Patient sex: M
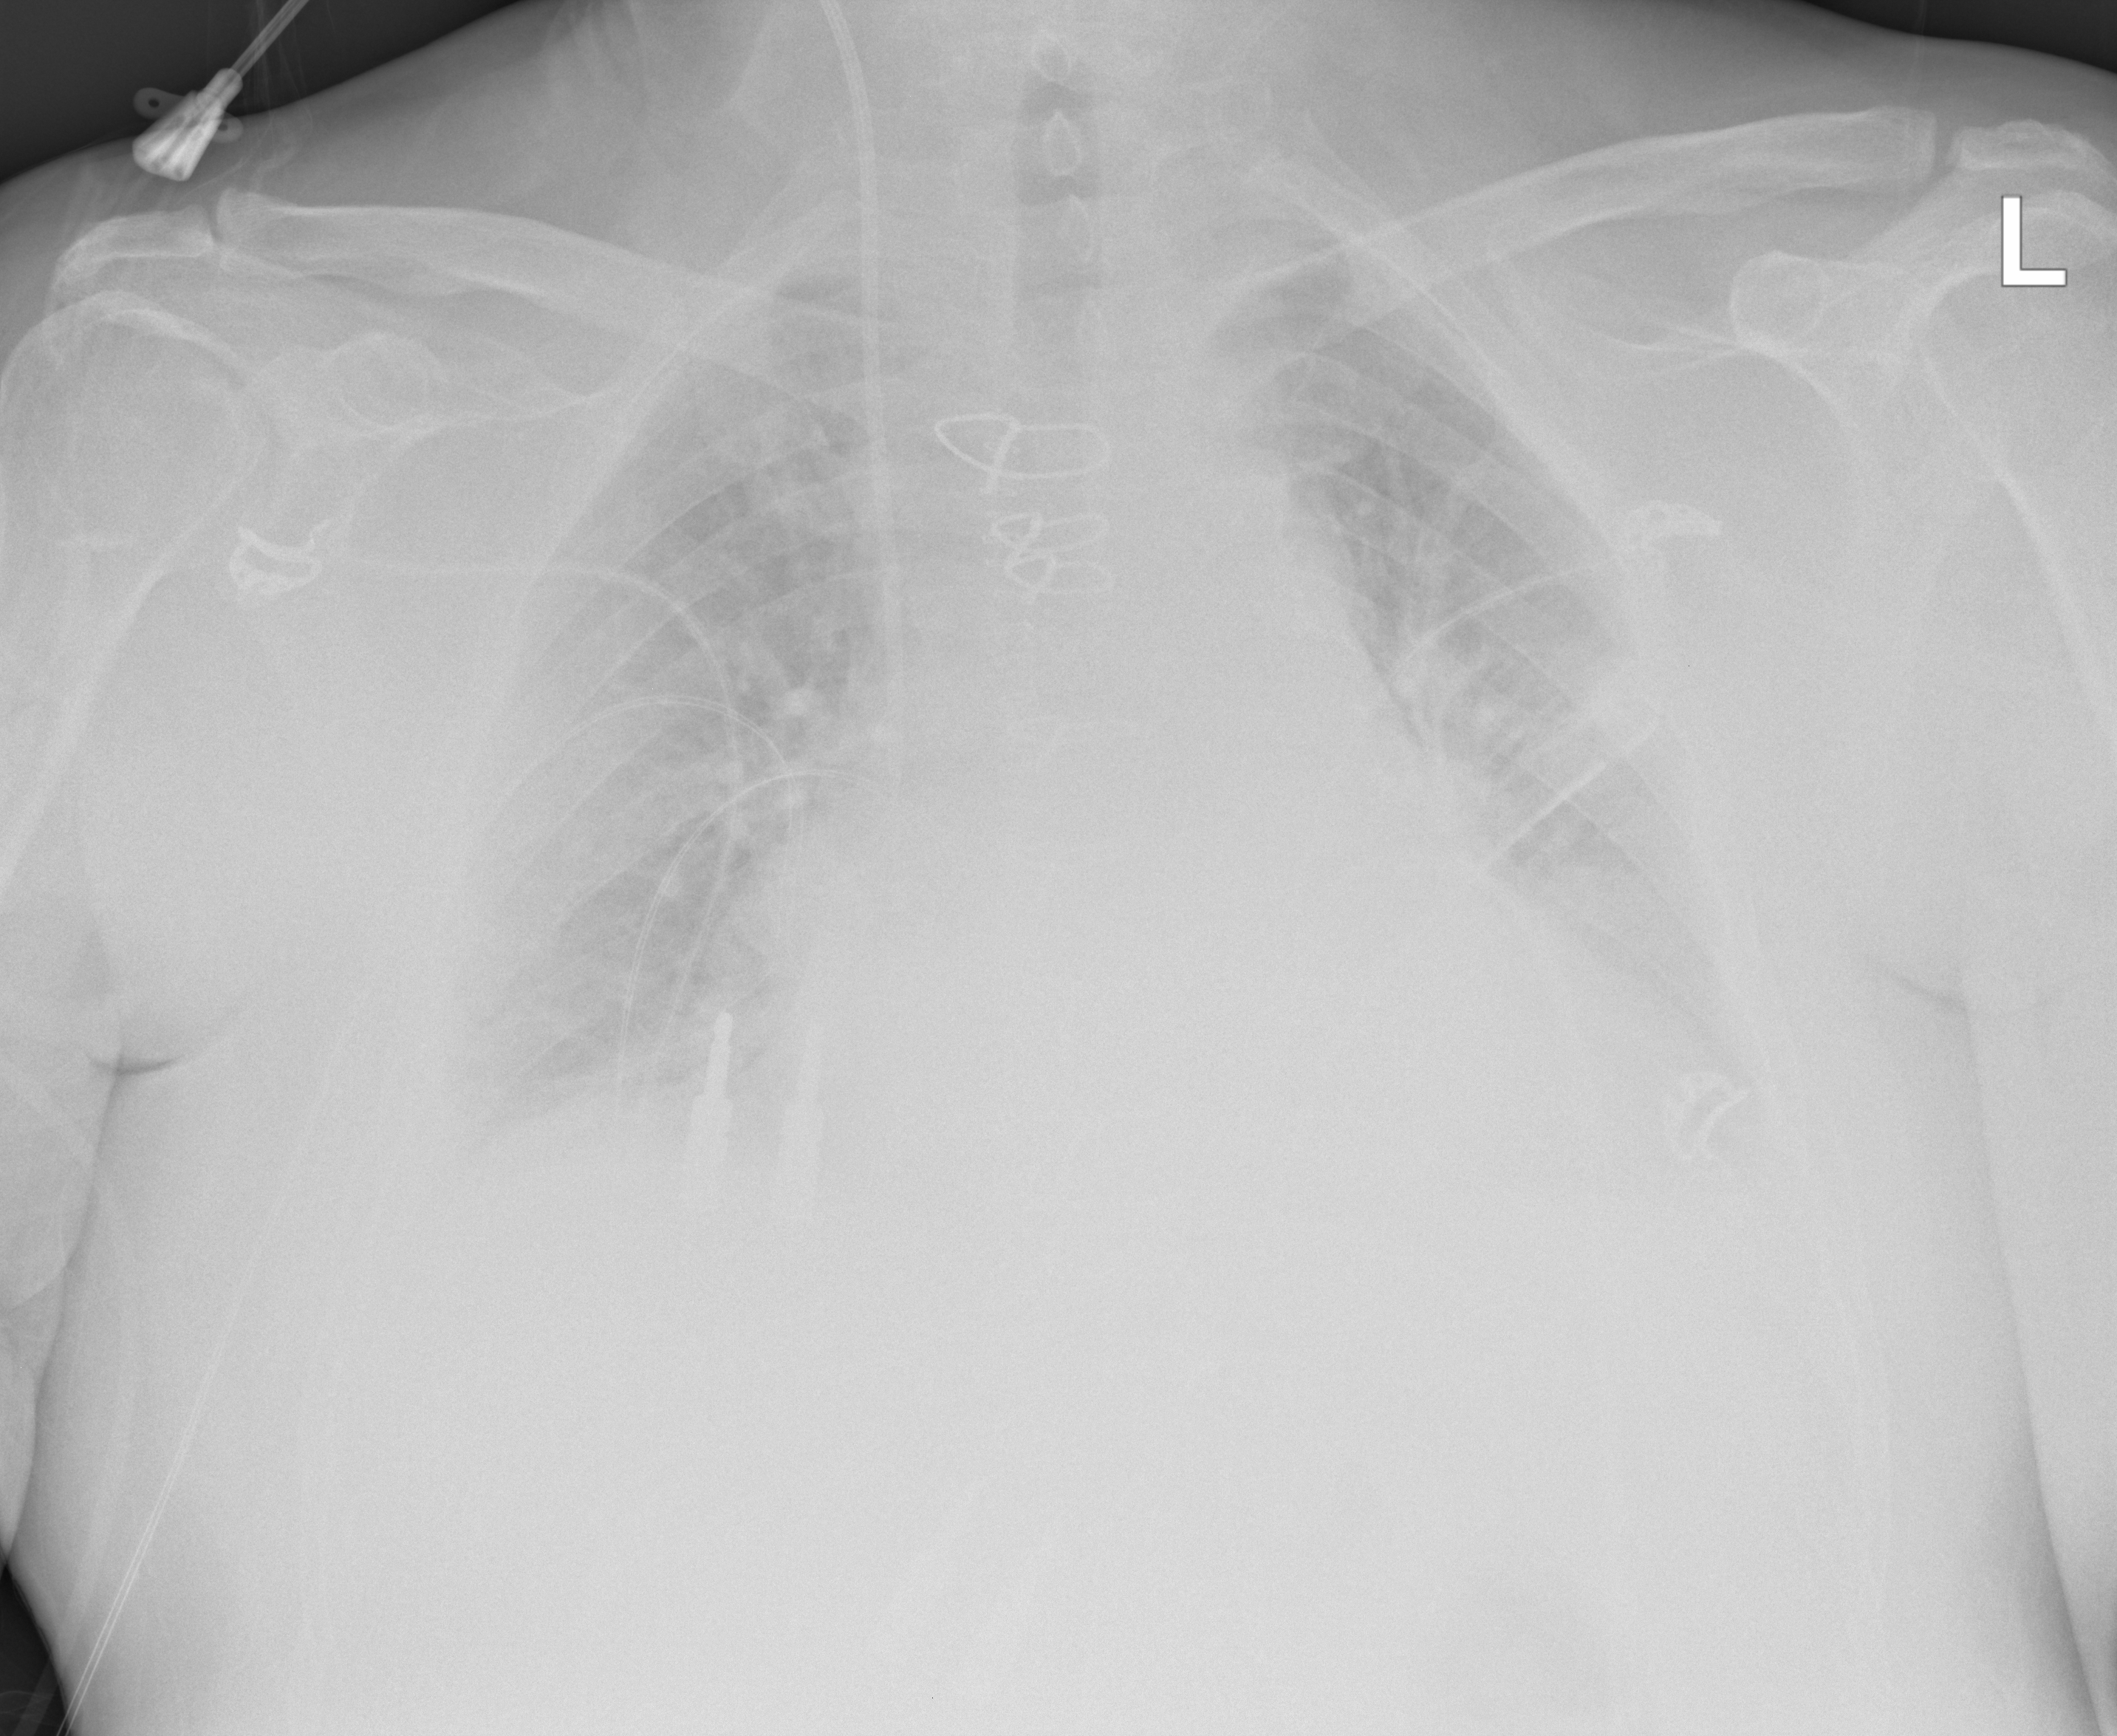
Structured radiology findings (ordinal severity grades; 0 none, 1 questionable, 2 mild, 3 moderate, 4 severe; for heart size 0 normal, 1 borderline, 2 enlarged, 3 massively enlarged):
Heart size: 2
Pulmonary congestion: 4
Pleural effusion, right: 2
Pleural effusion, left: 2
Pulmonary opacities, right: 2
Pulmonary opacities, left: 2
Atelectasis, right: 3
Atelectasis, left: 3